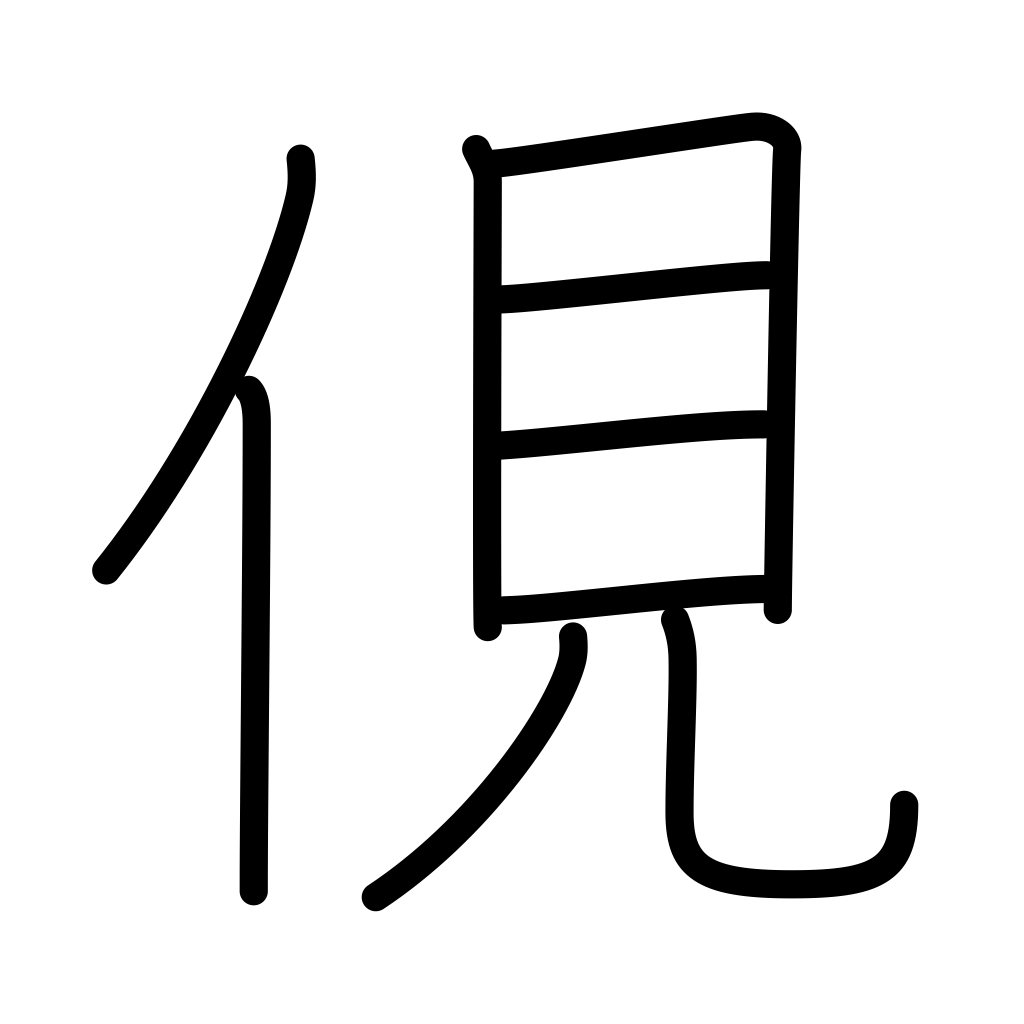
Meaning: compare, spy on